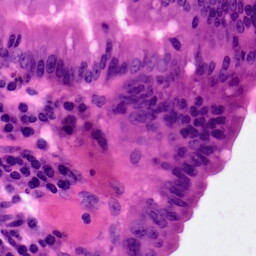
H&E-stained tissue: Pancreatic